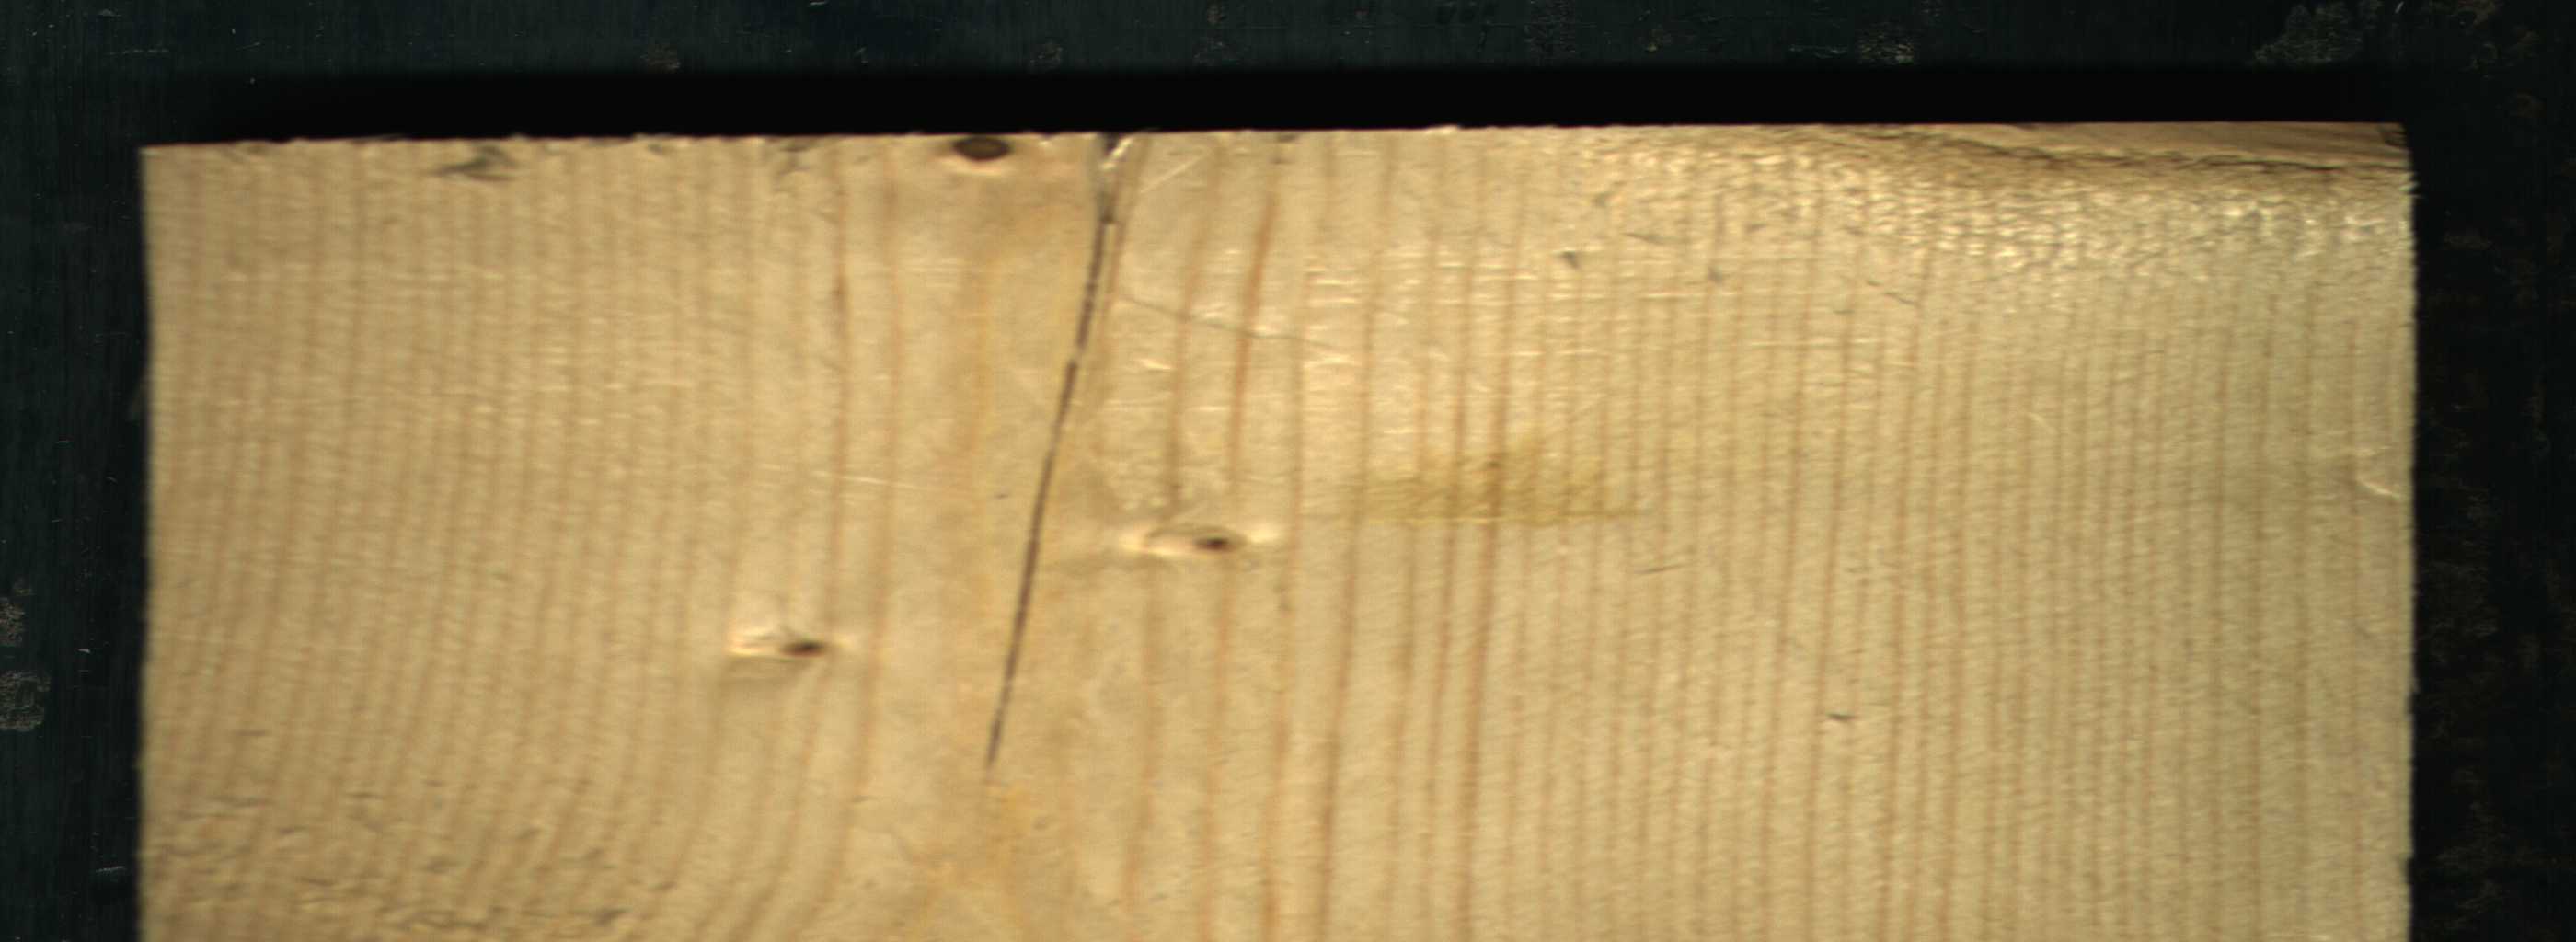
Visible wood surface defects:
Crack
Dead_Knot
Live_Knot
Live_Knot
Live_Knot